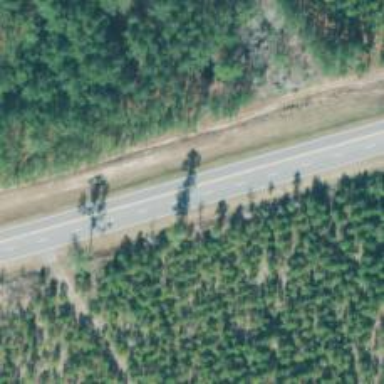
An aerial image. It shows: Asphalt trunk highway.